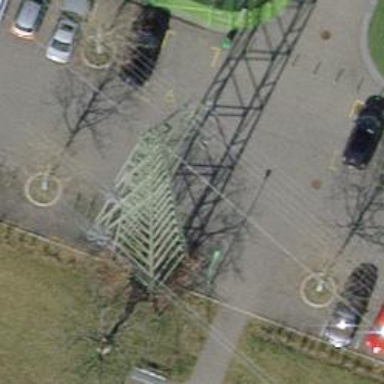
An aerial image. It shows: Lattice structure tower used for power distribution.